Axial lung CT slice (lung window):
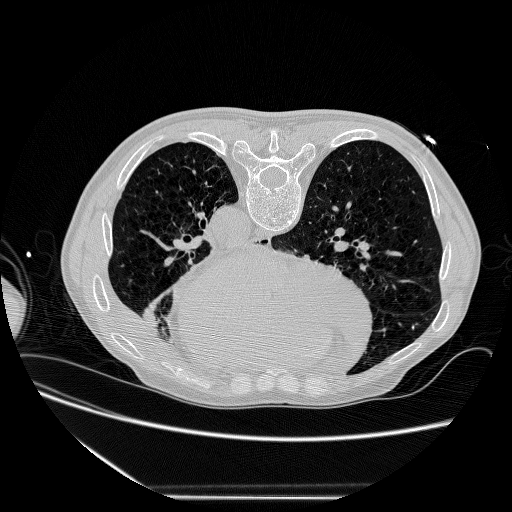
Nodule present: no